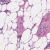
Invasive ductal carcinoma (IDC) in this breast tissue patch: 1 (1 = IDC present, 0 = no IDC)